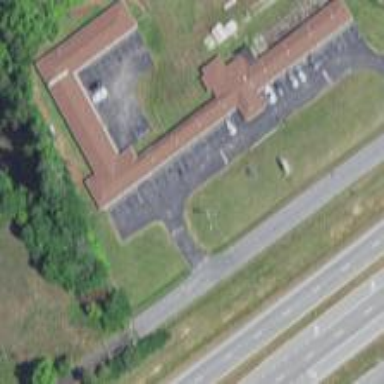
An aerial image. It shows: Building that is motel.